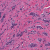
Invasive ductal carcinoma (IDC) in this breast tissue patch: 1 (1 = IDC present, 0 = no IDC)